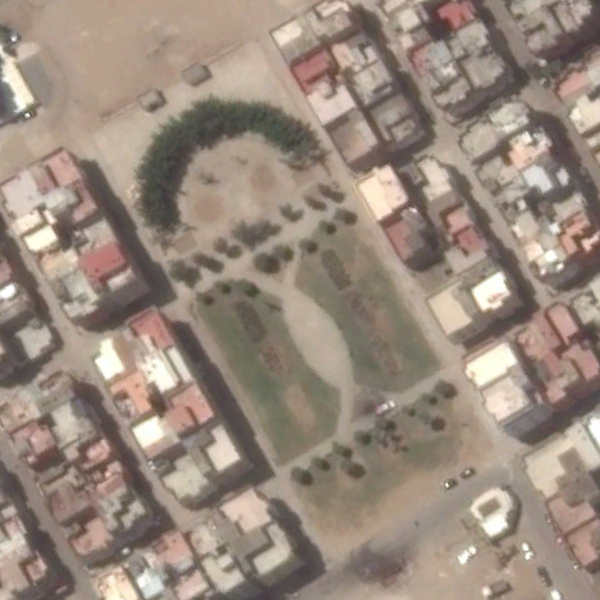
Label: Square